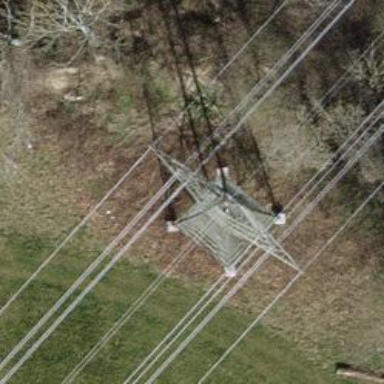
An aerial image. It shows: Lattice structure tower.